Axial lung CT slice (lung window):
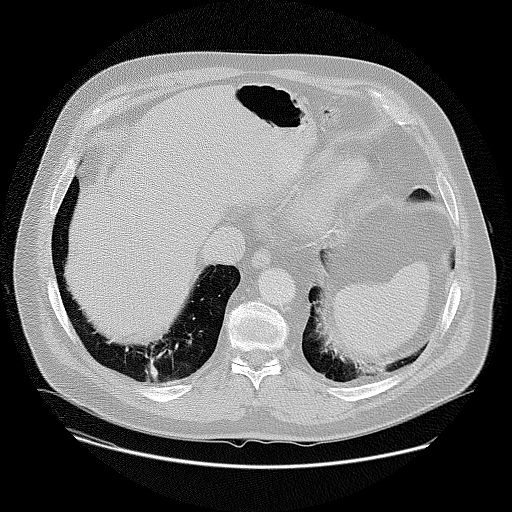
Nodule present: no